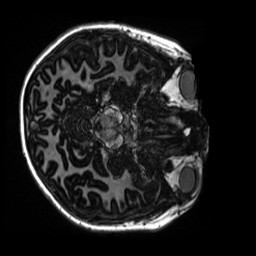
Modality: MP2RAGE
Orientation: axial
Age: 11
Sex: male
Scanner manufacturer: siemens
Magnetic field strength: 3 T
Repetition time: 4 s
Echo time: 0.00303 s